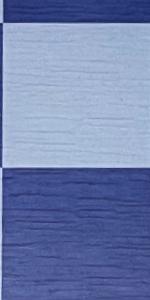
Label: Empty